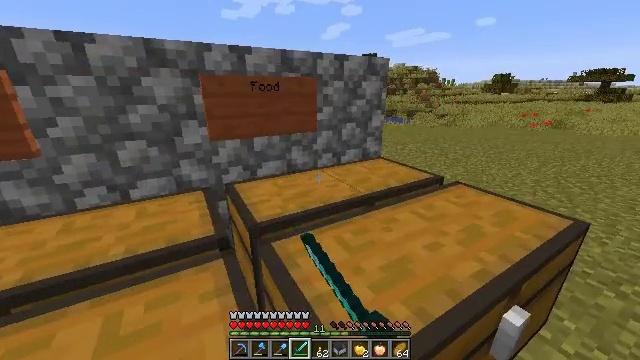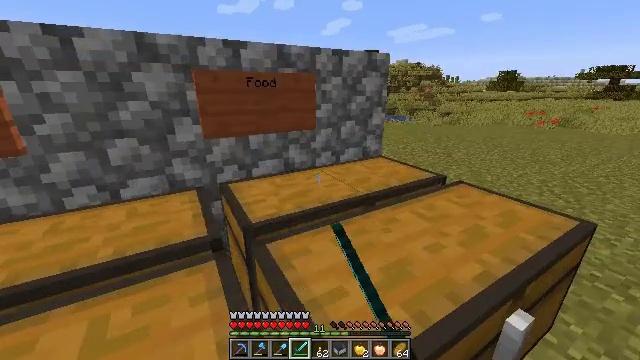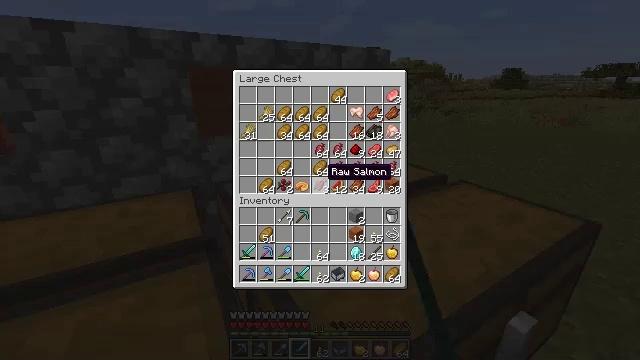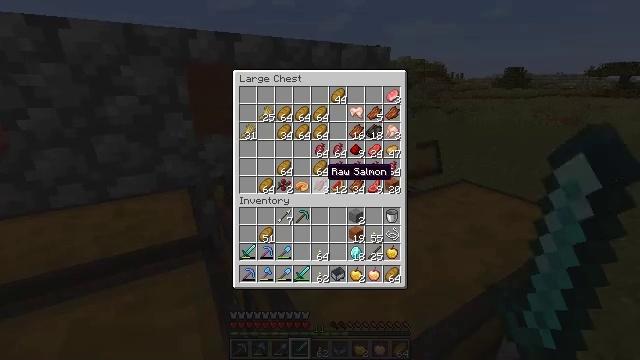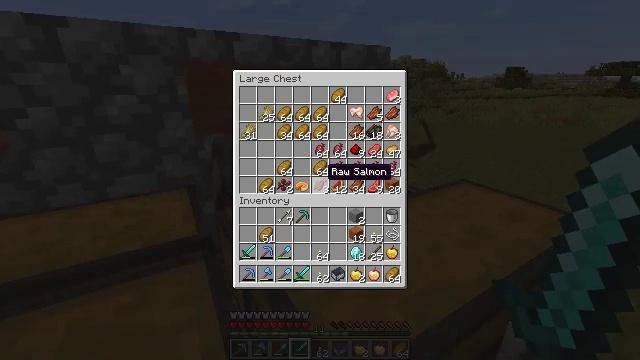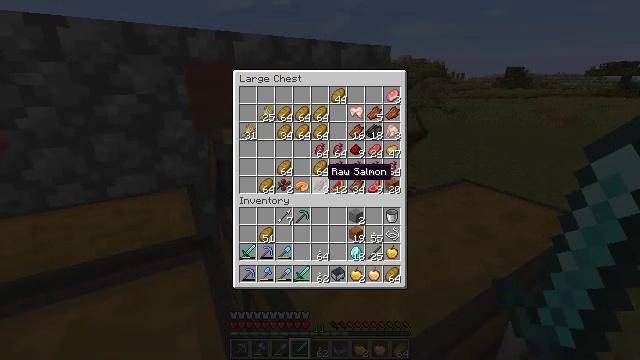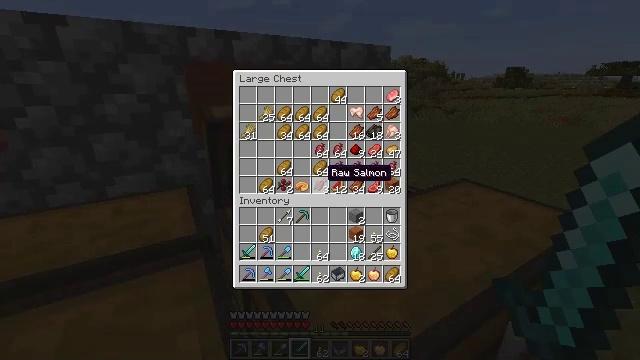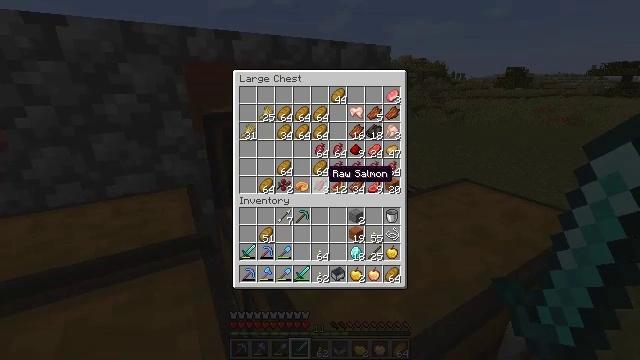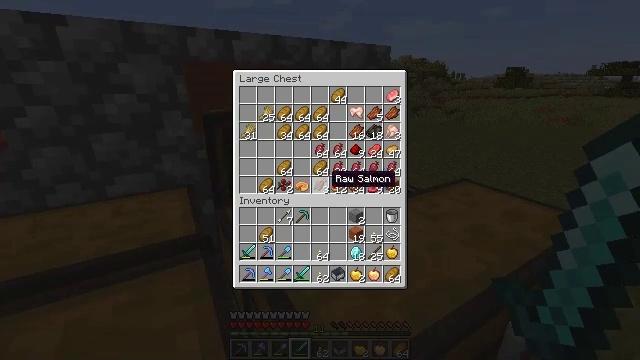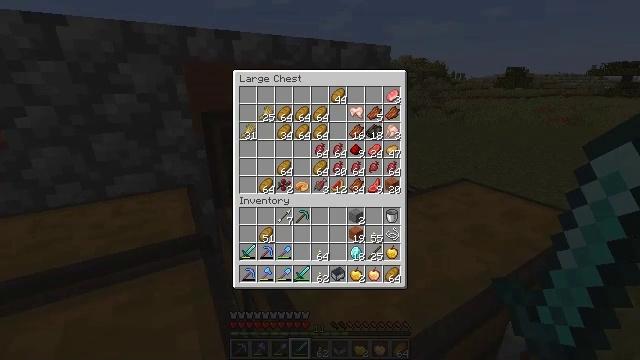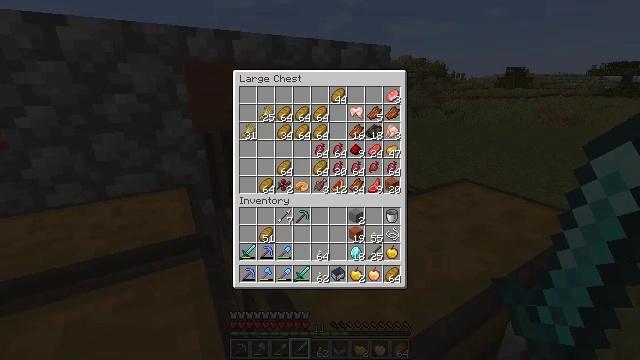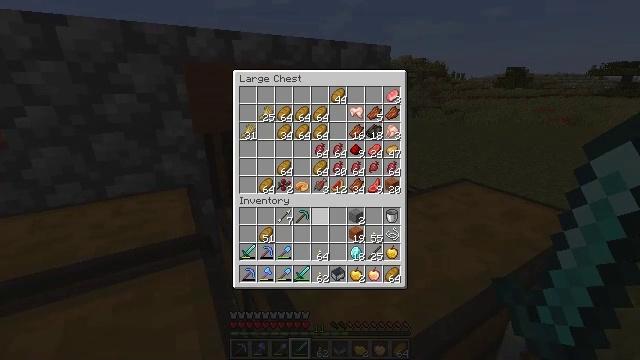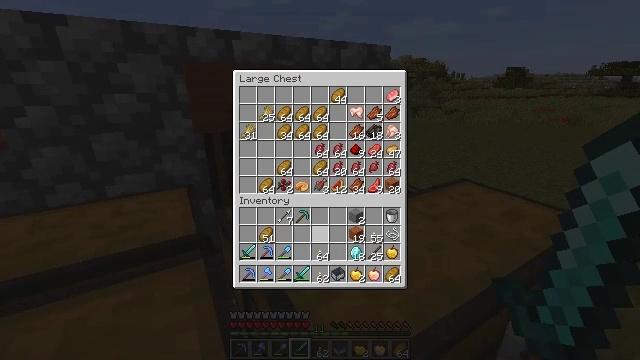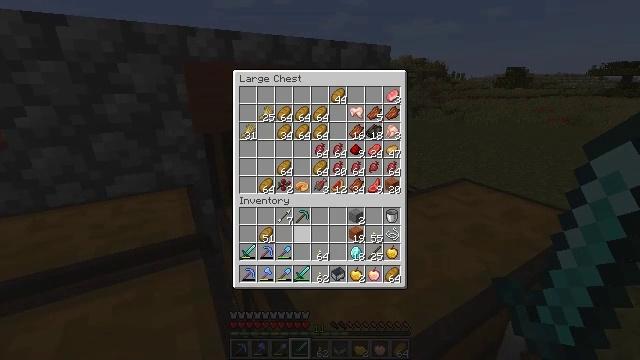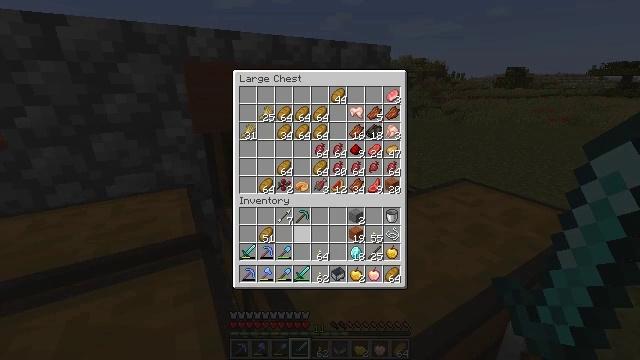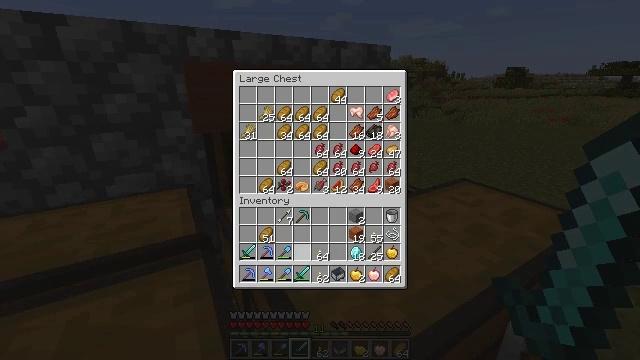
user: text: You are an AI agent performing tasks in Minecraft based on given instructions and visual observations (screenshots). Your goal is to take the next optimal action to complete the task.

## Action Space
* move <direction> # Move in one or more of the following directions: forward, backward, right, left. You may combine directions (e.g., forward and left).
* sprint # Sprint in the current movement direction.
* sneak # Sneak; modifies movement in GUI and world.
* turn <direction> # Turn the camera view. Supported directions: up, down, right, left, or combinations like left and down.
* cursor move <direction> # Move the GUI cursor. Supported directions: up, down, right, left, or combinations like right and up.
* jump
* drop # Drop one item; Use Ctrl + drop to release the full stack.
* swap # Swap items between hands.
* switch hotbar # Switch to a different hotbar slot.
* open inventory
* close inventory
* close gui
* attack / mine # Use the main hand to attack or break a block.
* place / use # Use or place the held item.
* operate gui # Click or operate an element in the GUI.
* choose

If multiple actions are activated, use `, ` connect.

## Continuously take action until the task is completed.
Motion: motion action
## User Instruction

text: Remove a stone from the inventory.
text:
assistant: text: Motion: no_op
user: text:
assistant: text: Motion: no_op
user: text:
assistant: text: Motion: no_op
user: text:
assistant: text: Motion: no_op
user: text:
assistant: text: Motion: no_op
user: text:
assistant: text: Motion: no_op
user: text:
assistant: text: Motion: no_op
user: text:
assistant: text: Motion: no_op
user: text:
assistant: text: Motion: cursor move down
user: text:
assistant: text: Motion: cursor move down
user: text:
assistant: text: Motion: cursor move down
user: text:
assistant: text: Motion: cursor move left and down
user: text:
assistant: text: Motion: cursor move down
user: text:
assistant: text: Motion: no_op
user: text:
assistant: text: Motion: no_op
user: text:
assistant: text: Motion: no_op
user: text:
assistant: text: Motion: no_op
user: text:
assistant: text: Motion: no_op
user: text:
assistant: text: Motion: cursor move left
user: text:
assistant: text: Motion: cursor move left
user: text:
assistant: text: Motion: no_op
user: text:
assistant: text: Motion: no_op
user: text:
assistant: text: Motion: no_op
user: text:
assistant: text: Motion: no_op
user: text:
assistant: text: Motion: no_op
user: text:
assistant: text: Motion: operate gui
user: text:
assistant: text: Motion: operate gui
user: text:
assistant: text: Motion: operate gui
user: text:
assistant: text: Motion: cursor move right and up
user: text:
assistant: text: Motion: cursor move right and up